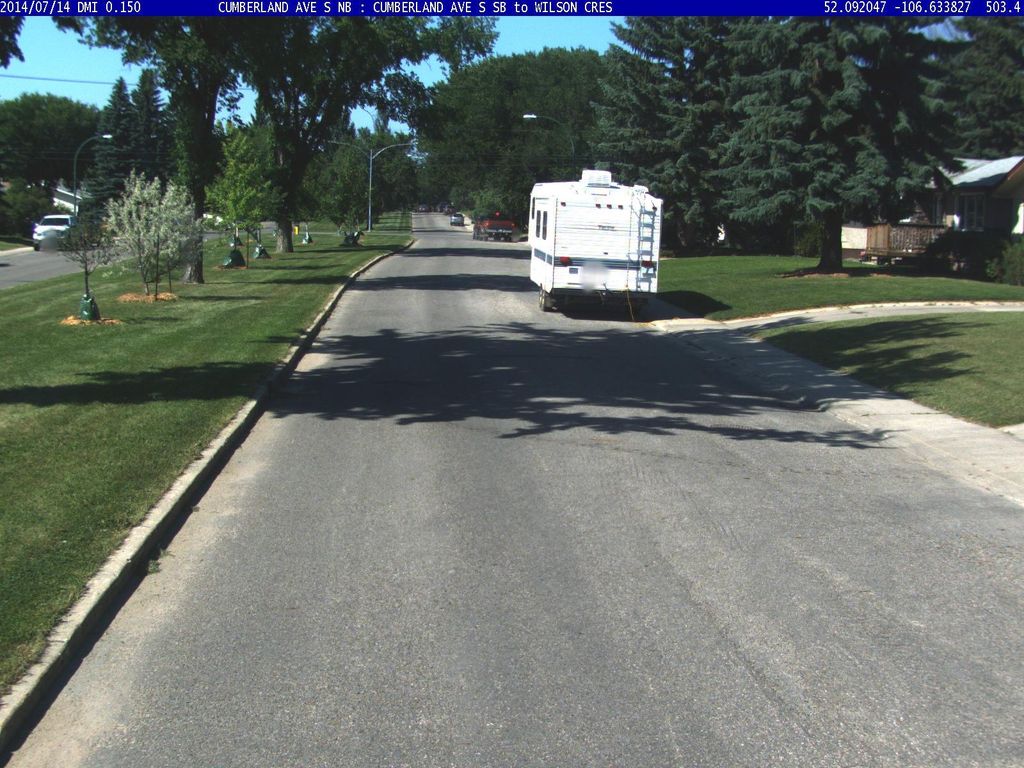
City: saskatoon